Question: I am using asp.net chart control to display chart on my website , below is the snippet of it:

The issue is i want to add the text and an arrow line on each point , so for instance on the point (60,october) I want to write text at this point: projection was highest and an arrow image.
Is it possible to acheive something like this, any suggestion or assistance will be highly appreciated, below is the code i have used to generate this chart:
'''
double[] yValues = { 15, 60, 12, 13 };
string[] xValues = { "September", "October", "November", "December" };
chart.Width = 500;
chart.Height = 200;
chart.BorderSkin.SkinStyle = BorderSkinStyle.FrameThin1;
ChartArea ca = new ChartArea();
ca.Name = "Default";
ca.AxisX.LineColor = System.Drawing.ColorTranslator.FromHtml("#FEFEFE");
ca.AxisX.LineWidth = 3;
ca.AxisX.MajorGrid.LineDashStyle = ChartDashStyle.Dash;
ca.AxisX.MajorGrid.Enabled = false;
ca.AxisX.MajorTickMark.LineWidth = 2;
ca.AxisX.LabelStyle.Format = "L";
ca.AxisY.LineColor = System.Drawing.ColorTranslator.FromHtml("#FEFEFE");
ca.AxisY.LineWidth = 3;
ca.AxisY.MajorGrid.Enabled = true;
ca.AxisY.MajorTickMark.LineWidth = 2;
ca.AxisY.Title = "yaxis";
chart.ChartAreas.Add(ca);
Legend legend = new Legend();
chart.Legends.Add(legend);
Series series = new Series("Series1");
series.IsValueShownAsLabel = false;
series.MarkerStyle = MarkerStyle.Circle;
series.BorderWidth = 5;
series.ChartType = SeriesChartType.Line;
series.ShadowOffset = 2;
series.XValueType = ChartValueType.String;
series.YValueType = ChartValueType.Double;
series.Font = new System.Drawing.Font("Trebuchet MS", 8);
series.BorderColor = System.Drawing.ColorTranslator.FromHtml("#33CCFF");
series.Color = System.Drawing.ColorTranslator.FromHtml("#33CCFF");
chart.Series.Add(series);
chart.Series["Series1"].Points.DataBindXY(xValues, yValues);
chart.DataManipulator.InsertEmptyPoints(1, System.Web.UI.DataVisualization.Charting.IntervalType.Days, "Series1");
'''
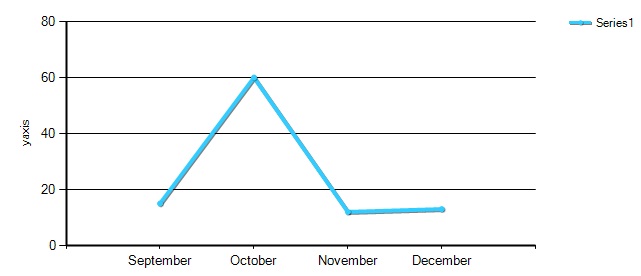
Answer: You need to search for the largest data point and use property
'''
datapoint.Label = "projection was highest";
'''
Also easiest way to highlight the point is to use 'datapoint.MarkerStyle' property. You can draw an arrow but I dont think its worth the hassle.